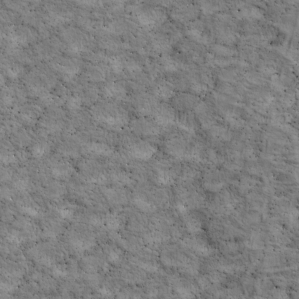
Label: non_frost